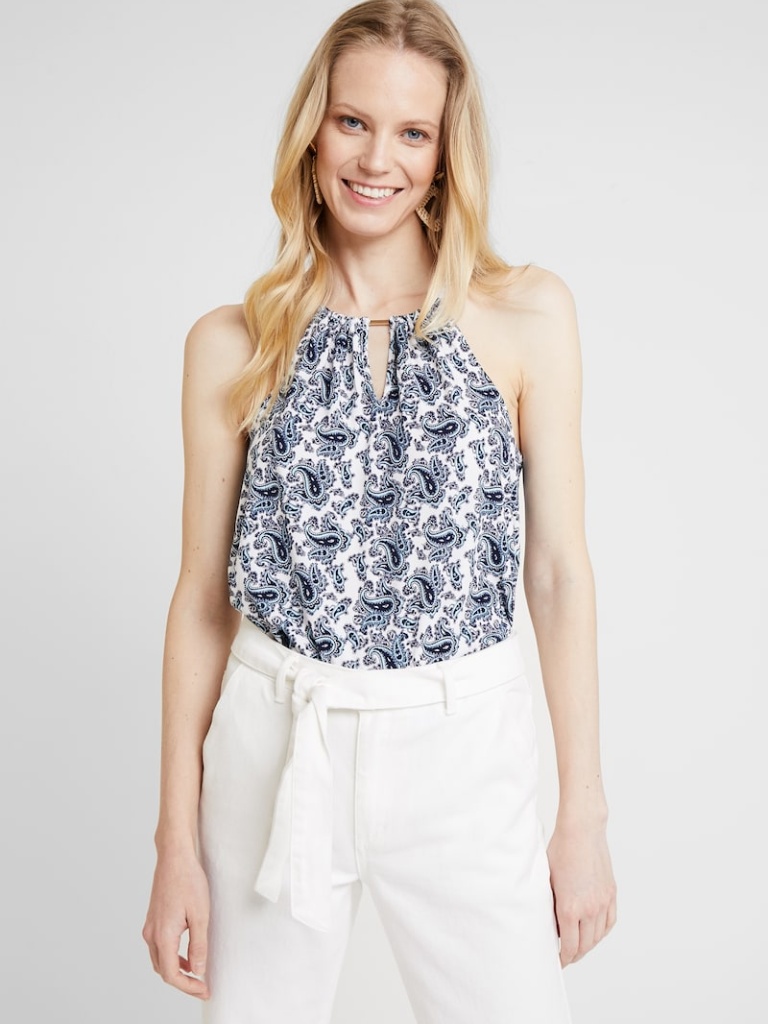
cotton relaxed sleeveless above knee Fully Tucked in halter dress